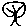
Label: tree